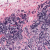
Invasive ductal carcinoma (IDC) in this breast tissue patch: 0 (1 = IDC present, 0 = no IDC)